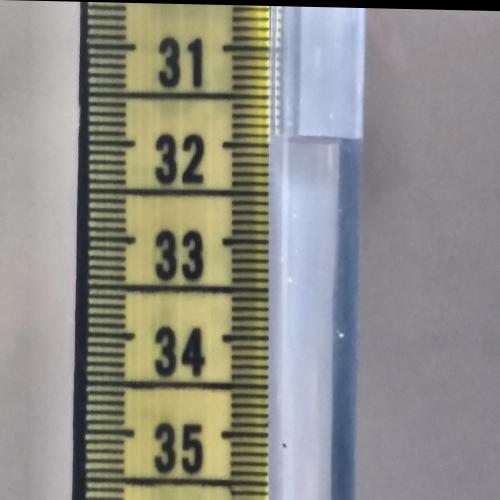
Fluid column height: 31.9 cm